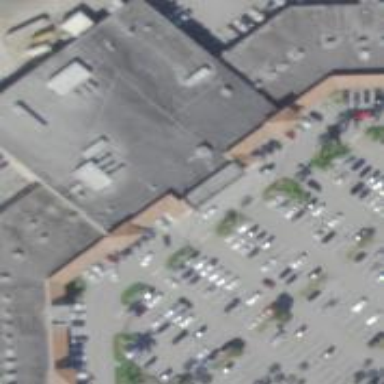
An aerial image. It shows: Supermarket.